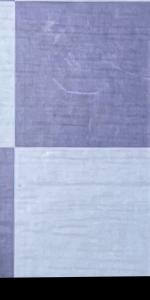
Label: Empty